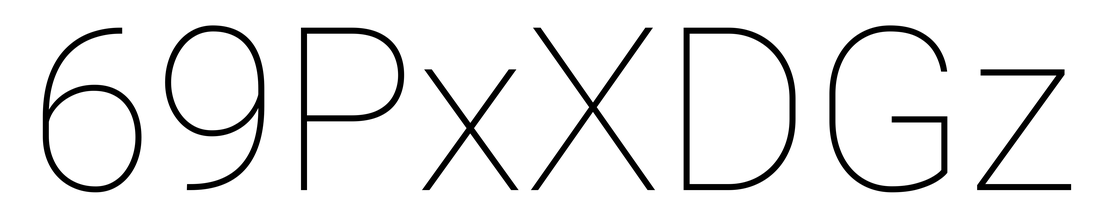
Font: Roboto_Thin